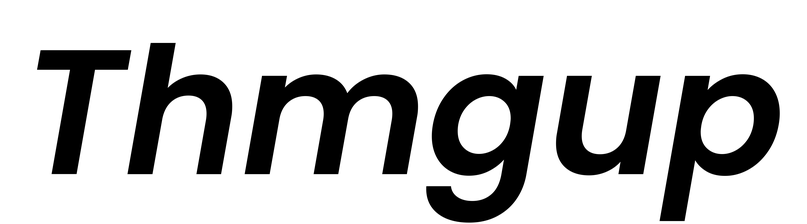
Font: Poppins-SemiBoldItalic